Question: What is the reading of this measurement?
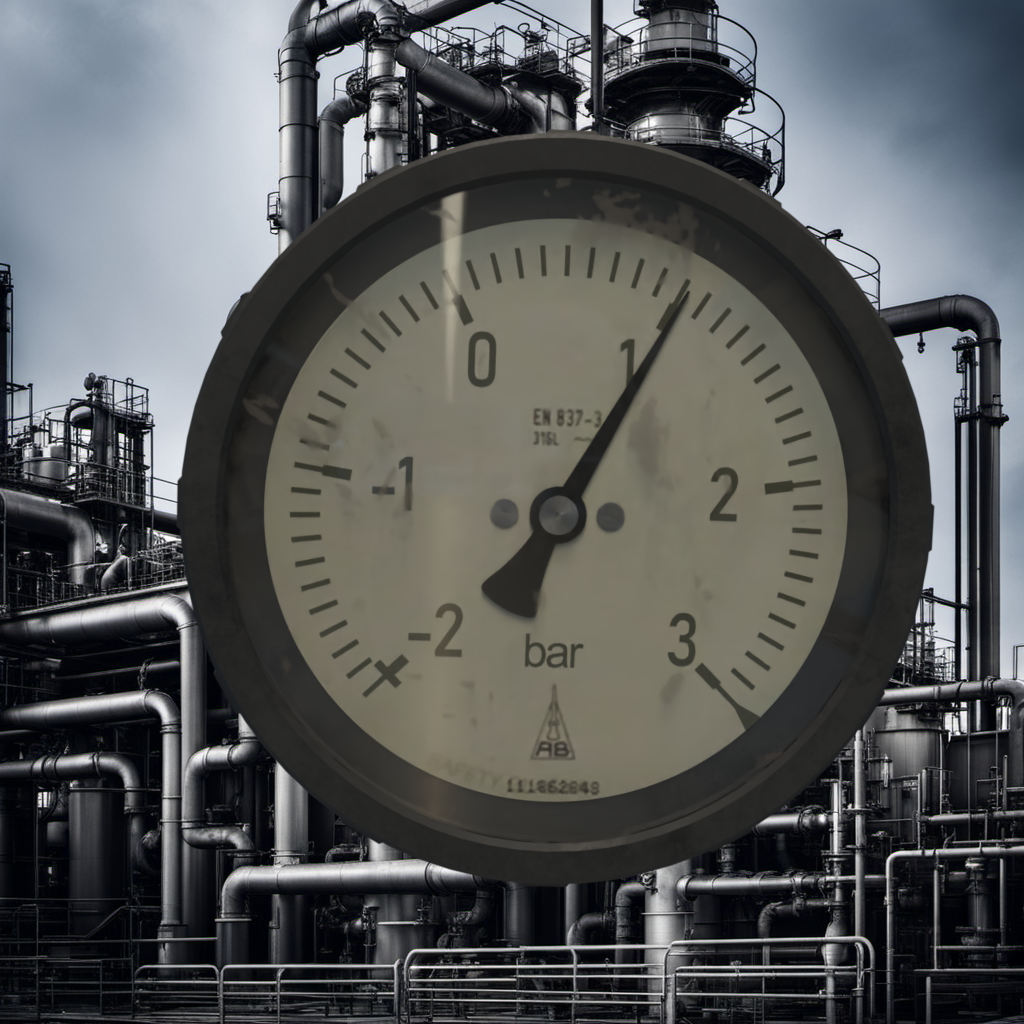
Answer: The result is 1.04
Question: What is the reading range of the measurement in the image?
Answer: The range is from -2 to 3
Question: What is the minimum and maximum value of the measurement shown in the image?
Answer: The minimum value is -2 and the maximum value is 3